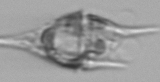
Label: Tripos_lineatus